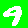
Digit: 9